Interaction volume radius: 5 \u00c5
Interaction volume height: 10 \u00c5
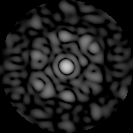
Disorder parameter: 0.724